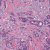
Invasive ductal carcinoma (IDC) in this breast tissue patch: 1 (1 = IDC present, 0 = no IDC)